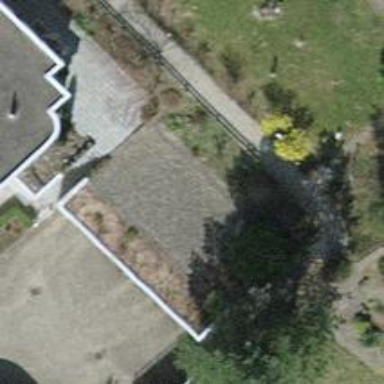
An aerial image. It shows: View of roof of building.